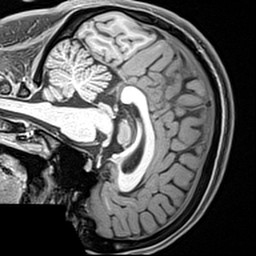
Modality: T1w
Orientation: sagittal
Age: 23
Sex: female
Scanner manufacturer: siemens
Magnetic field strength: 3 T
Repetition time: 2.4 s
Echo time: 0.0022 s